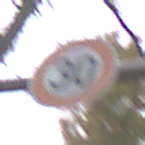
Verkehrszeichen: Geschwindigkeit30
Umgebung: Outdoor, Nature
Tageszeit: Midday
Wetter: Overcast
Licht: Natural
Jahreszeit: Autumn
Kontrast: LowContrast